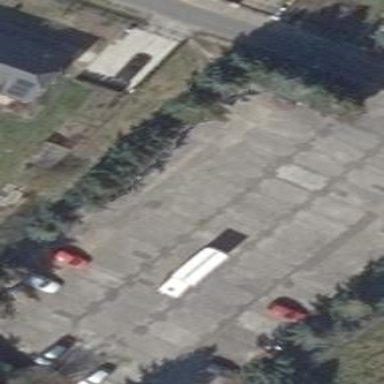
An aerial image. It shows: Parking area with concrete surface.